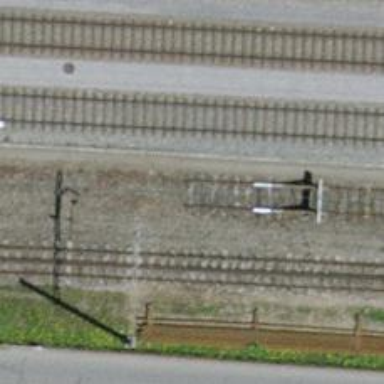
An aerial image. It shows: Railway buffer stop.